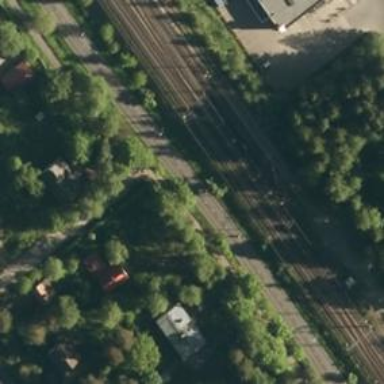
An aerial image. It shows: Railway with continuous electrified contact lines.